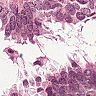
Metastatic tissue present: yes